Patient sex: M
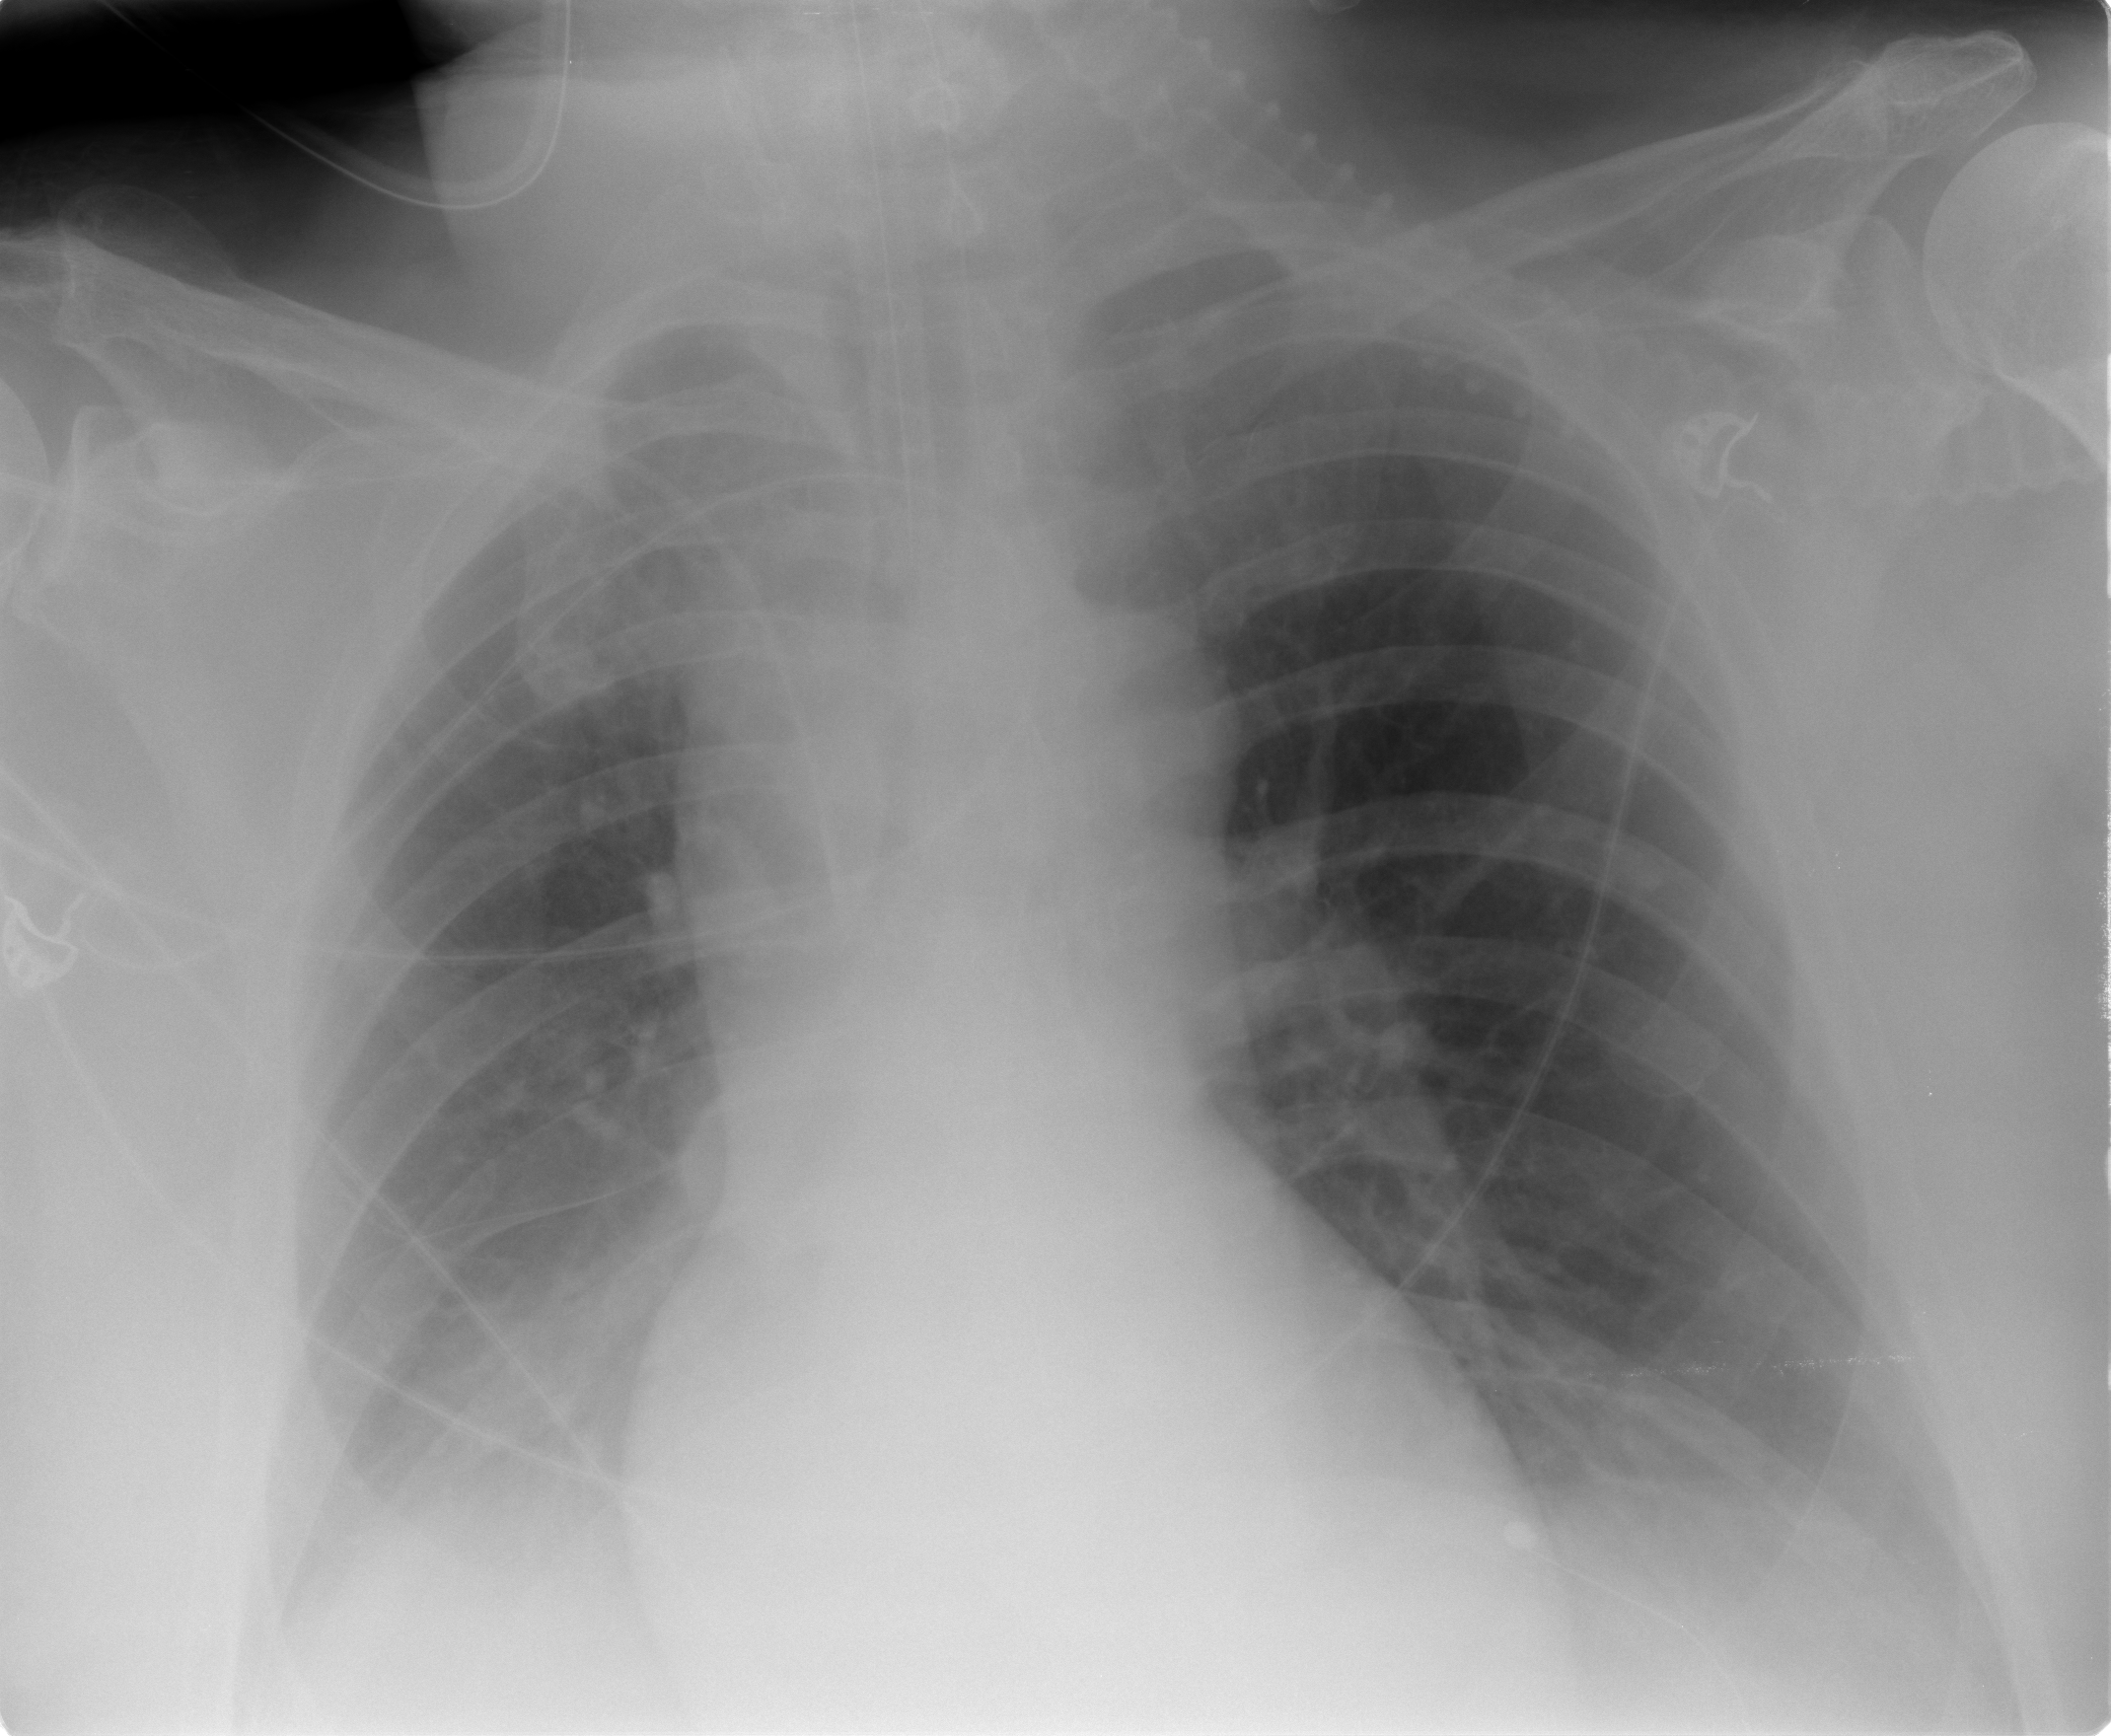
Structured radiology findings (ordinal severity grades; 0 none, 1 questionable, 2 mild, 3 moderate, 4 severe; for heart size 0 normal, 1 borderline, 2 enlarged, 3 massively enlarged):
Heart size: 0
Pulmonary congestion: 0
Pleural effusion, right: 2
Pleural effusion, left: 1
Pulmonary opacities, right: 0
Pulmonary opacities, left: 0
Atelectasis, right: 2
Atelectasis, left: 2